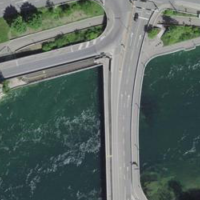
EUNIS habitat code: 15
Species observed at this site:
Chroicocephalus ridibundus
Phalacrocorax carbo
Corvus corone
Motacilla cinerea
Cygnus olor
Gallinula chloropus
Anas platyrhynchos
Parus major
Mergus merganser
Cinclus cinclus
Salvia pratensis